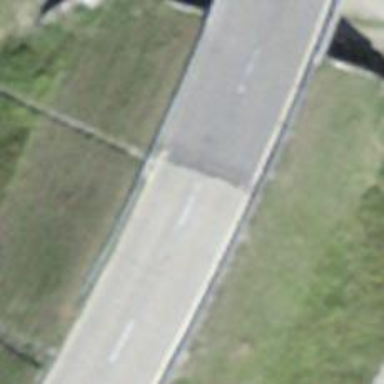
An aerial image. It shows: Secondary road with asphalt surface.